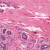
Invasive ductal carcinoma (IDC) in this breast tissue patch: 0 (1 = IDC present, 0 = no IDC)